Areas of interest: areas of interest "Xinbei District Benniu Junior High School"
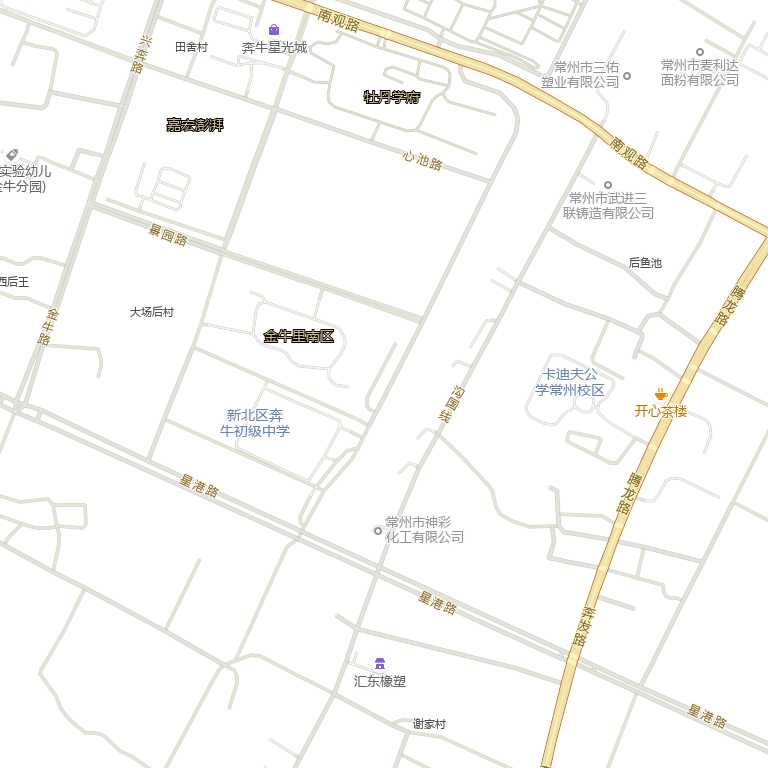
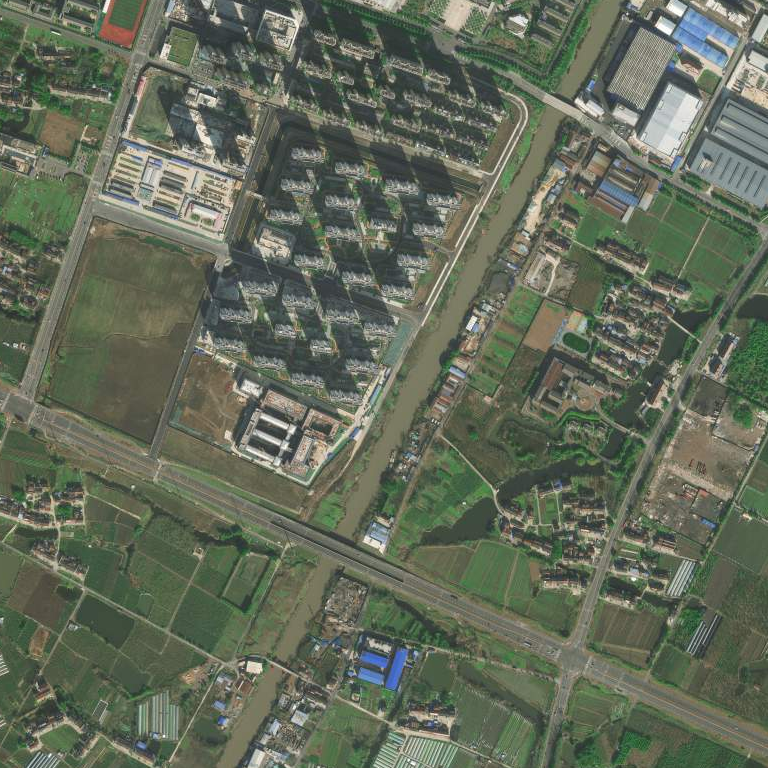